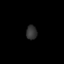
Tissue: lung
Cell type: Endothelial cells
Senescence score: 0.5487
Nuclear area (px): 153
Mean DAPI intensity: 49.386